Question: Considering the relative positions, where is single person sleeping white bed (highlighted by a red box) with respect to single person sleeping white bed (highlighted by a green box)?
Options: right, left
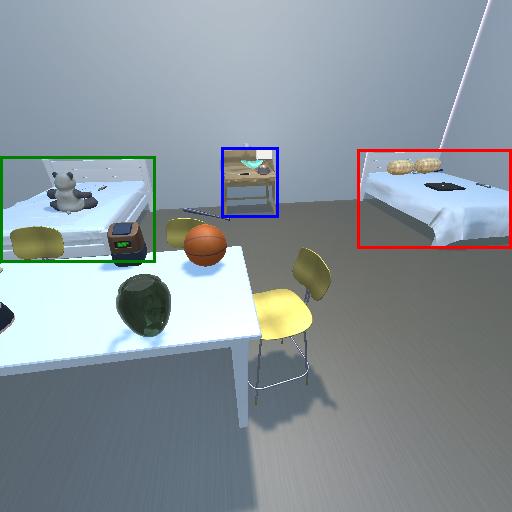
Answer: right